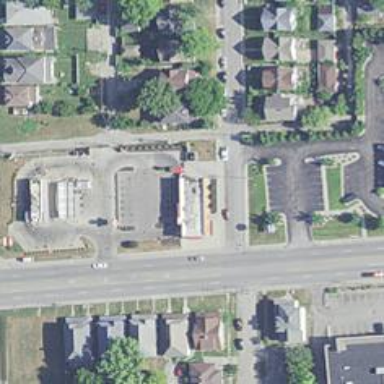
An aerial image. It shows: Alley classified as service road.